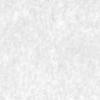
Label: no_change